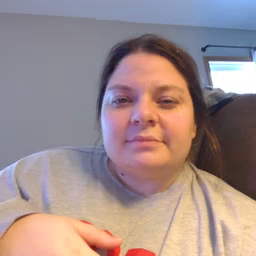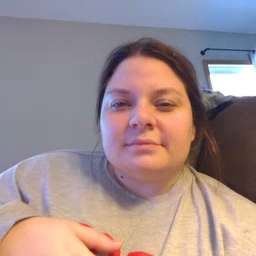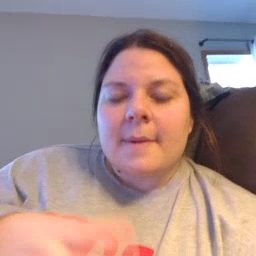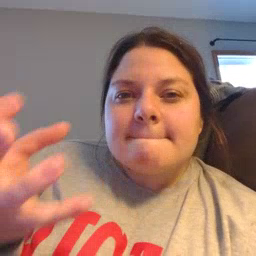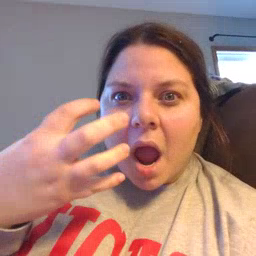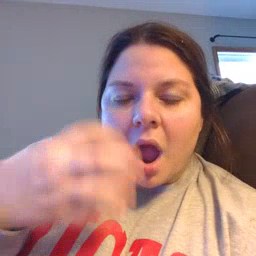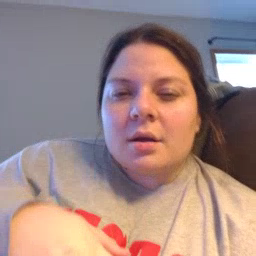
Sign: mad